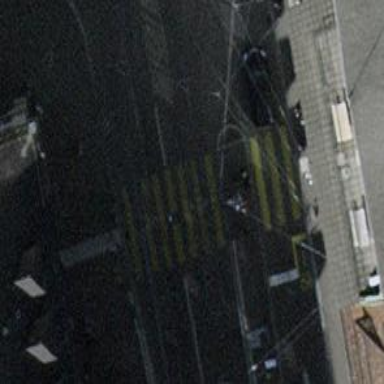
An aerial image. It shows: Platform at public transport station with shelter.